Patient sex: M
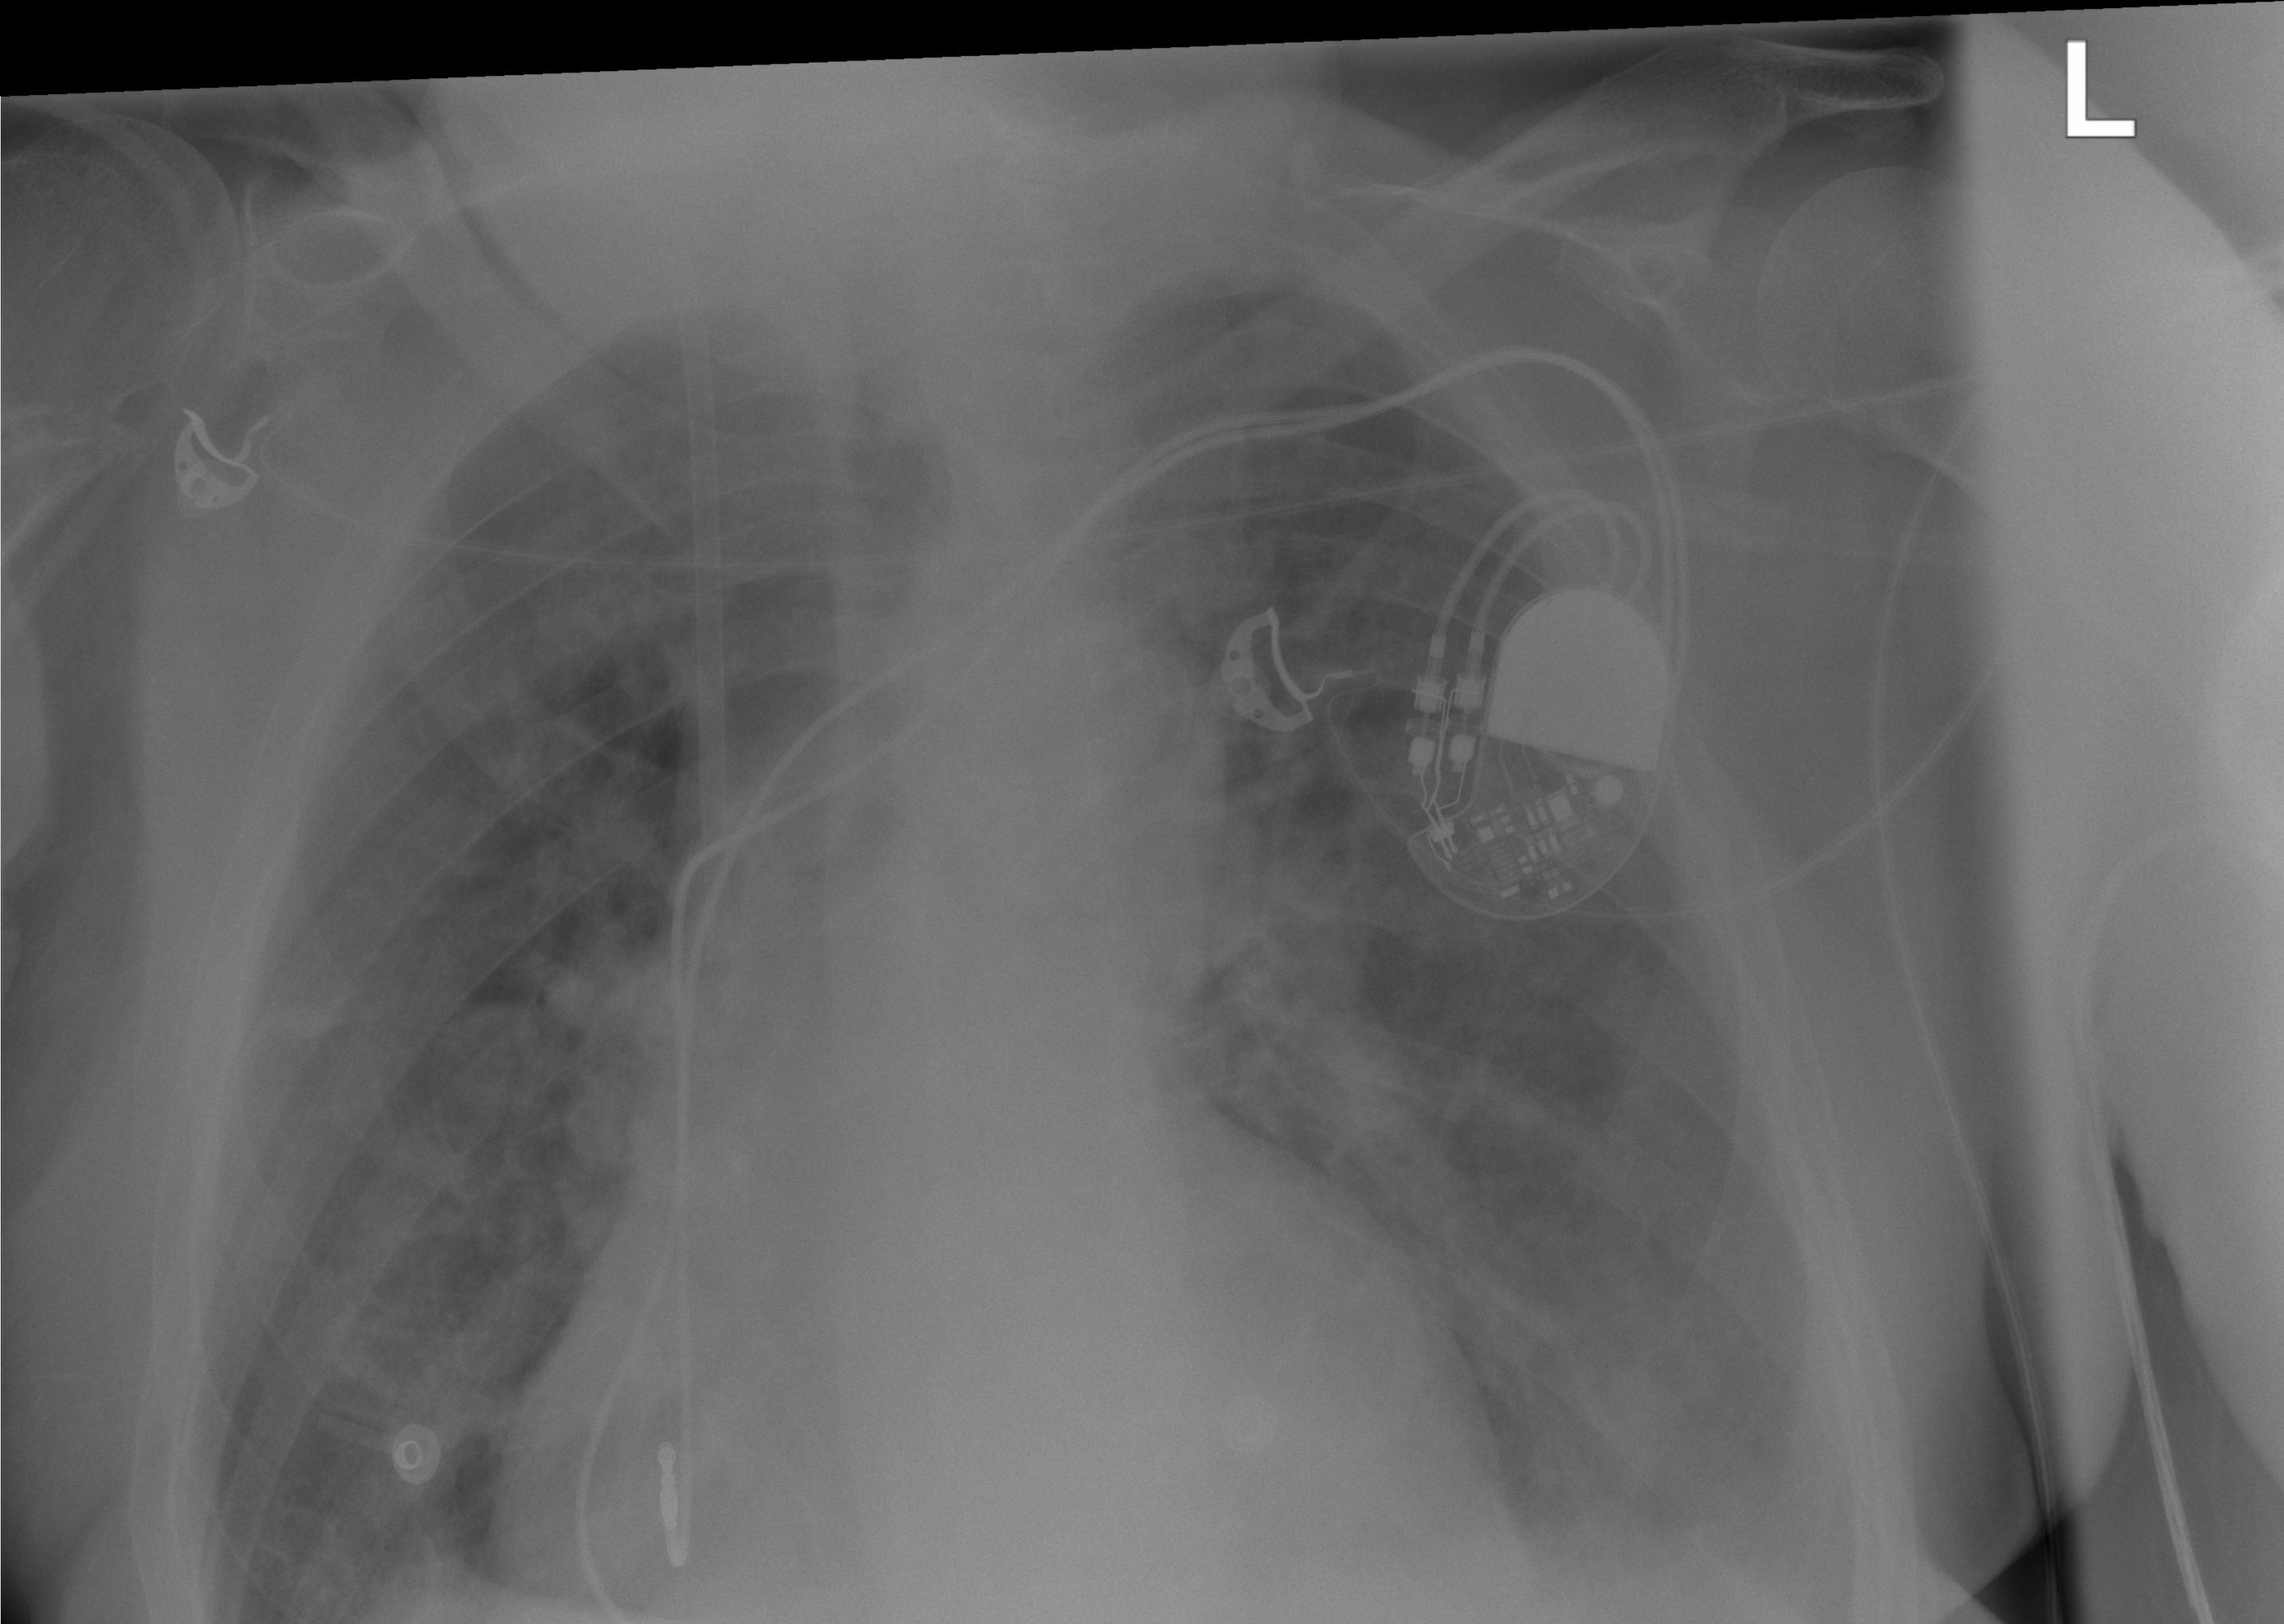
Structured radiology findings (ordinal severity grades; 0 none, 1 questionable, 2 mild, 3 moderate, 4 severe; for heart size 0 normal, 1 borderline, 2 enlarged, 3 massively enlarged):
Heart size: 2
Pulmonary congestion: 2
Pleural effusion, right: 0
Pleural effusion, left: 2
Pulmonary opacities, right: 0
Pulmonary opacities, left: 0
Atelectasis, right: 0
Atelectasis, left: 2